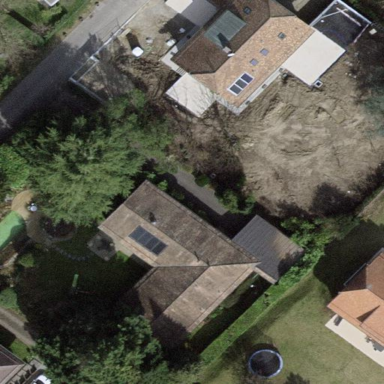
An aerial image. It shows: Garden surrounded by fence.